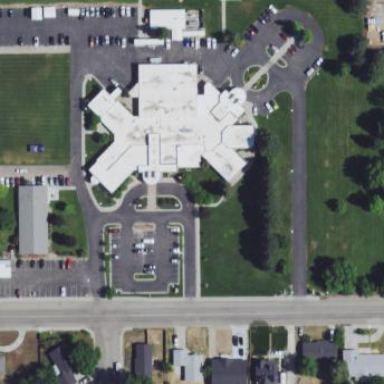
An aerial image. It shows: Hospital providing healthcare services.